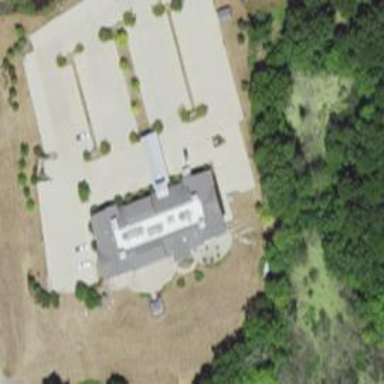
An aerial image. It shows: Community centre building.